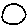
Label: circle